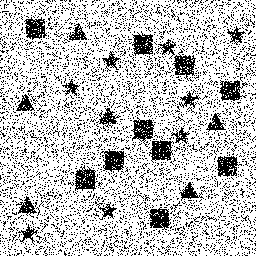
Squares: 10
Triangles: 6
Stars: 8
Total shapes: 24